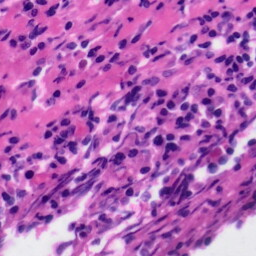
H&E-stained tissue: Tonsil